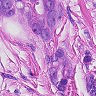
Metastatic tissue present: yes